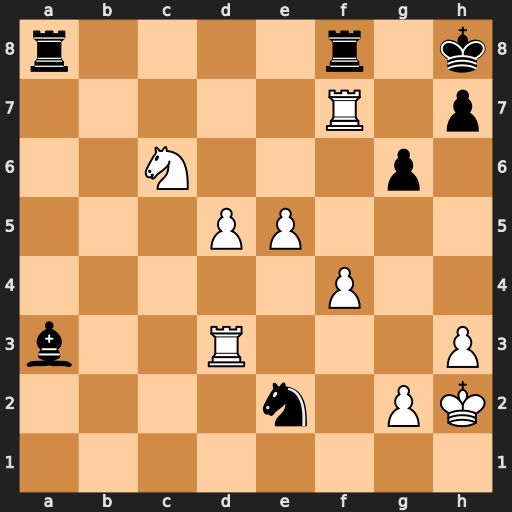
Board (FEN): r4r1k/5R1p/2N3p1/3PP3/5P2/b2R3P/4n1PK/8
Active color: w
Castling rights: -
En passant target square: -
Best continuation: Rxa3 Rxa3 Rxf8+